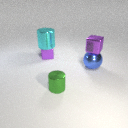
small purple metal cube below large cyan metal cylinder